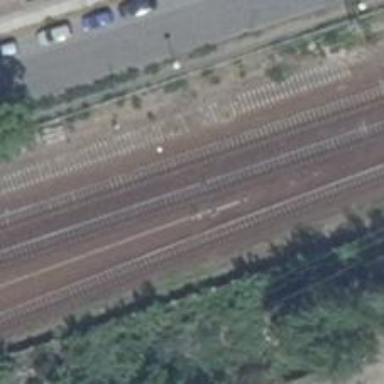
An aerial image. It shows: Railway signal.